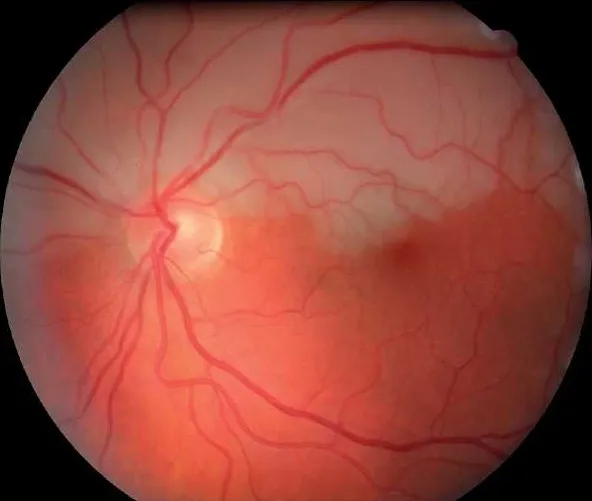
Color fundus photo of the left eye demonstrating left superior hemiretinal artery occlusion.
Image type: ophthalmic_imaging (fundus_photograph)